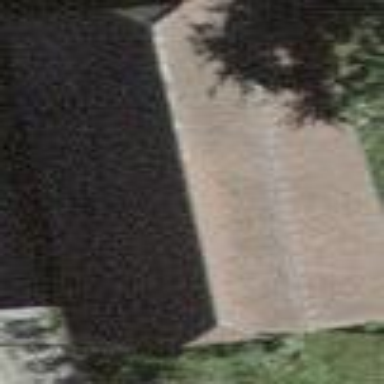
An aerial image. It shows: Rural barn.